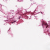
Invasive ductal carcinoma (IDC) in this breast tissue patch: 0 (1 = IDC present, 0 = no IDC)